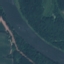
Land use / land cover class: River